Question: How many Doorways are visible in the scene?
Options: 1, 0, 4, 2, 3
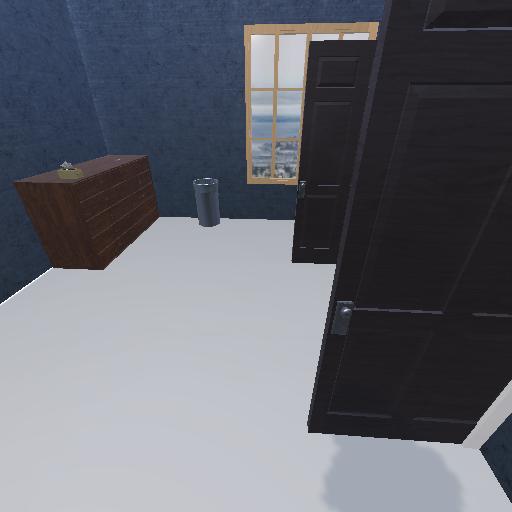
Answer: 1